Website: apple
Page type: account-selection
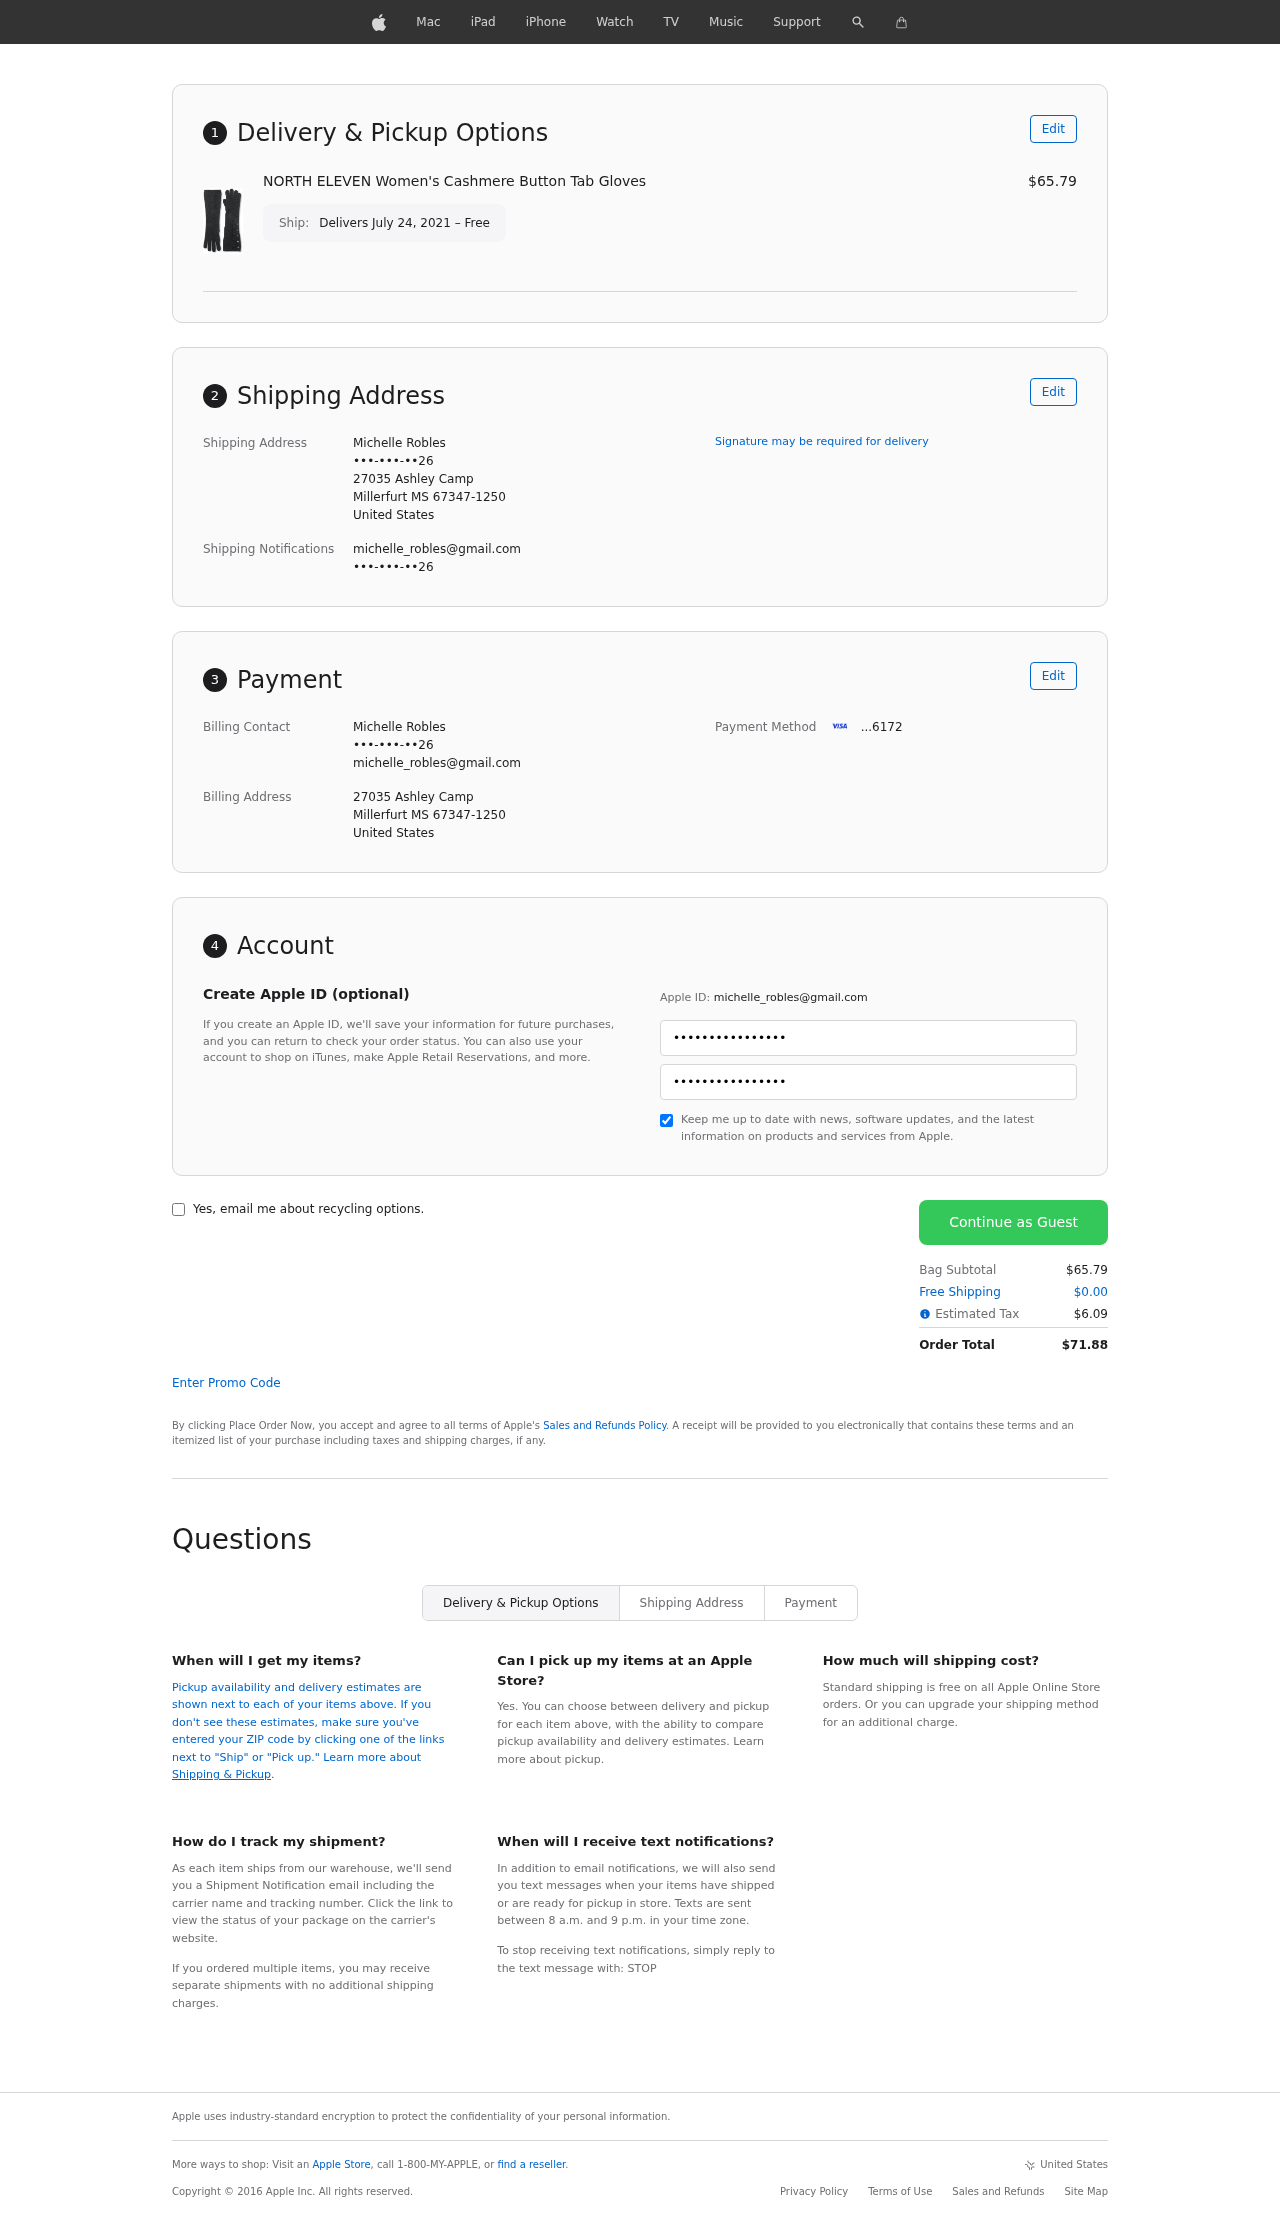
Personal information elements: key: PII_CARD_LAST4
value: ...6172
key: PII_CITY
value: Millerfurt
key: PII_COUNTRY
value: United States
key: PII_EMAIL
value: michelle_robles@gmail.com
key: PII_FULLNAME
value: Michelle Robles
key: PII_PHONE
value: •••-•••-••26
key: PII_POSTCODE_FULL
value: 67347-1250
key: PII_POSTCODE_FULL
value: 67347
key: PII_STATE_ABBR
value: MS
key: PII_STREET
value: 27035 Ashley Camp
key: PII_PHONE2
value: •••-•••-••26
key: PII_FIRSTNAME
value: Michelle
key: PII_LASTNAME
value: Robles
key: PII_FULLNAME2
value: Michelle Robles
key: PII_FULLNAME3
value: Michelle Robles
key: PII_FIRSTNAME2
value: Michelle
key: PII_FIRSTNAME3
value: Michelle
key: PII_LASTNAME2
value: Robles
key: PII_LASTNAME3
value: Robles
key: PII_FIRSTNAME_DERIVED
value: Michelle
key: PII_LASTNAME_DERIVED
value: Robles
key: PII_FULLNAME_DERIVED
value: Michelle Robles
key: PII_NAME_FULL_DERIVED
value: Michelle Robles
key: PII_PHONE3
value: •••-•••-••26
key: PII_LOGIN_USERNAME
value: michelle_robles
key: PII_EMAIL2
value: michelle_robles@gmail.com
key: PII_EMAIL3
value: michelle_robles@gmail.com
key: PII_LOGIN_USERNAME2
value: michelle_robles
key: PII_LOGIN_USERNAME3
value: michelle_robles
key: PII_STREET2
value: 27035 Ashley Camp
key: PII_POSTCODE
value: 67347
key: PII_POSTCODE_EXT
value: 1250
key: PII_POSTCODE_NUMERIC
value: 67347
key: PII_POSTCODE_EXT_NUMERIC
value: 1250
Product elements: key: PRODUCT1_NAME
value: NORTH ELEVEN Women's Cashmere Button Tab Gloves
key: PRODUCT1_PRICE
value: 65.79
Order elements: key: ORDER_DELIVERY_DATE
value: Delivers July 24, 2021 – Free
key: ORDER_SUBTOTAL
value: $65.79
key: ORDER_SHIPPING_COST
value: $0.00
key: ORDER_TAX
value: $6.09
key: ORDER_TOTAL
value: $71.88